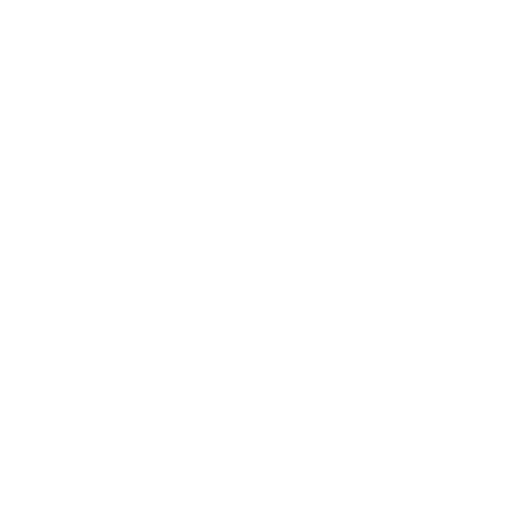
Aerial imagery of island in Alaska named Suhti Island containing only unknown